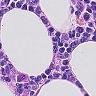
Metastatic tissue present: no